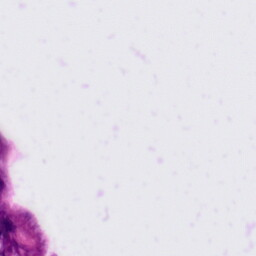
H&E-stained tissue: Tonsil